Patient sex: M
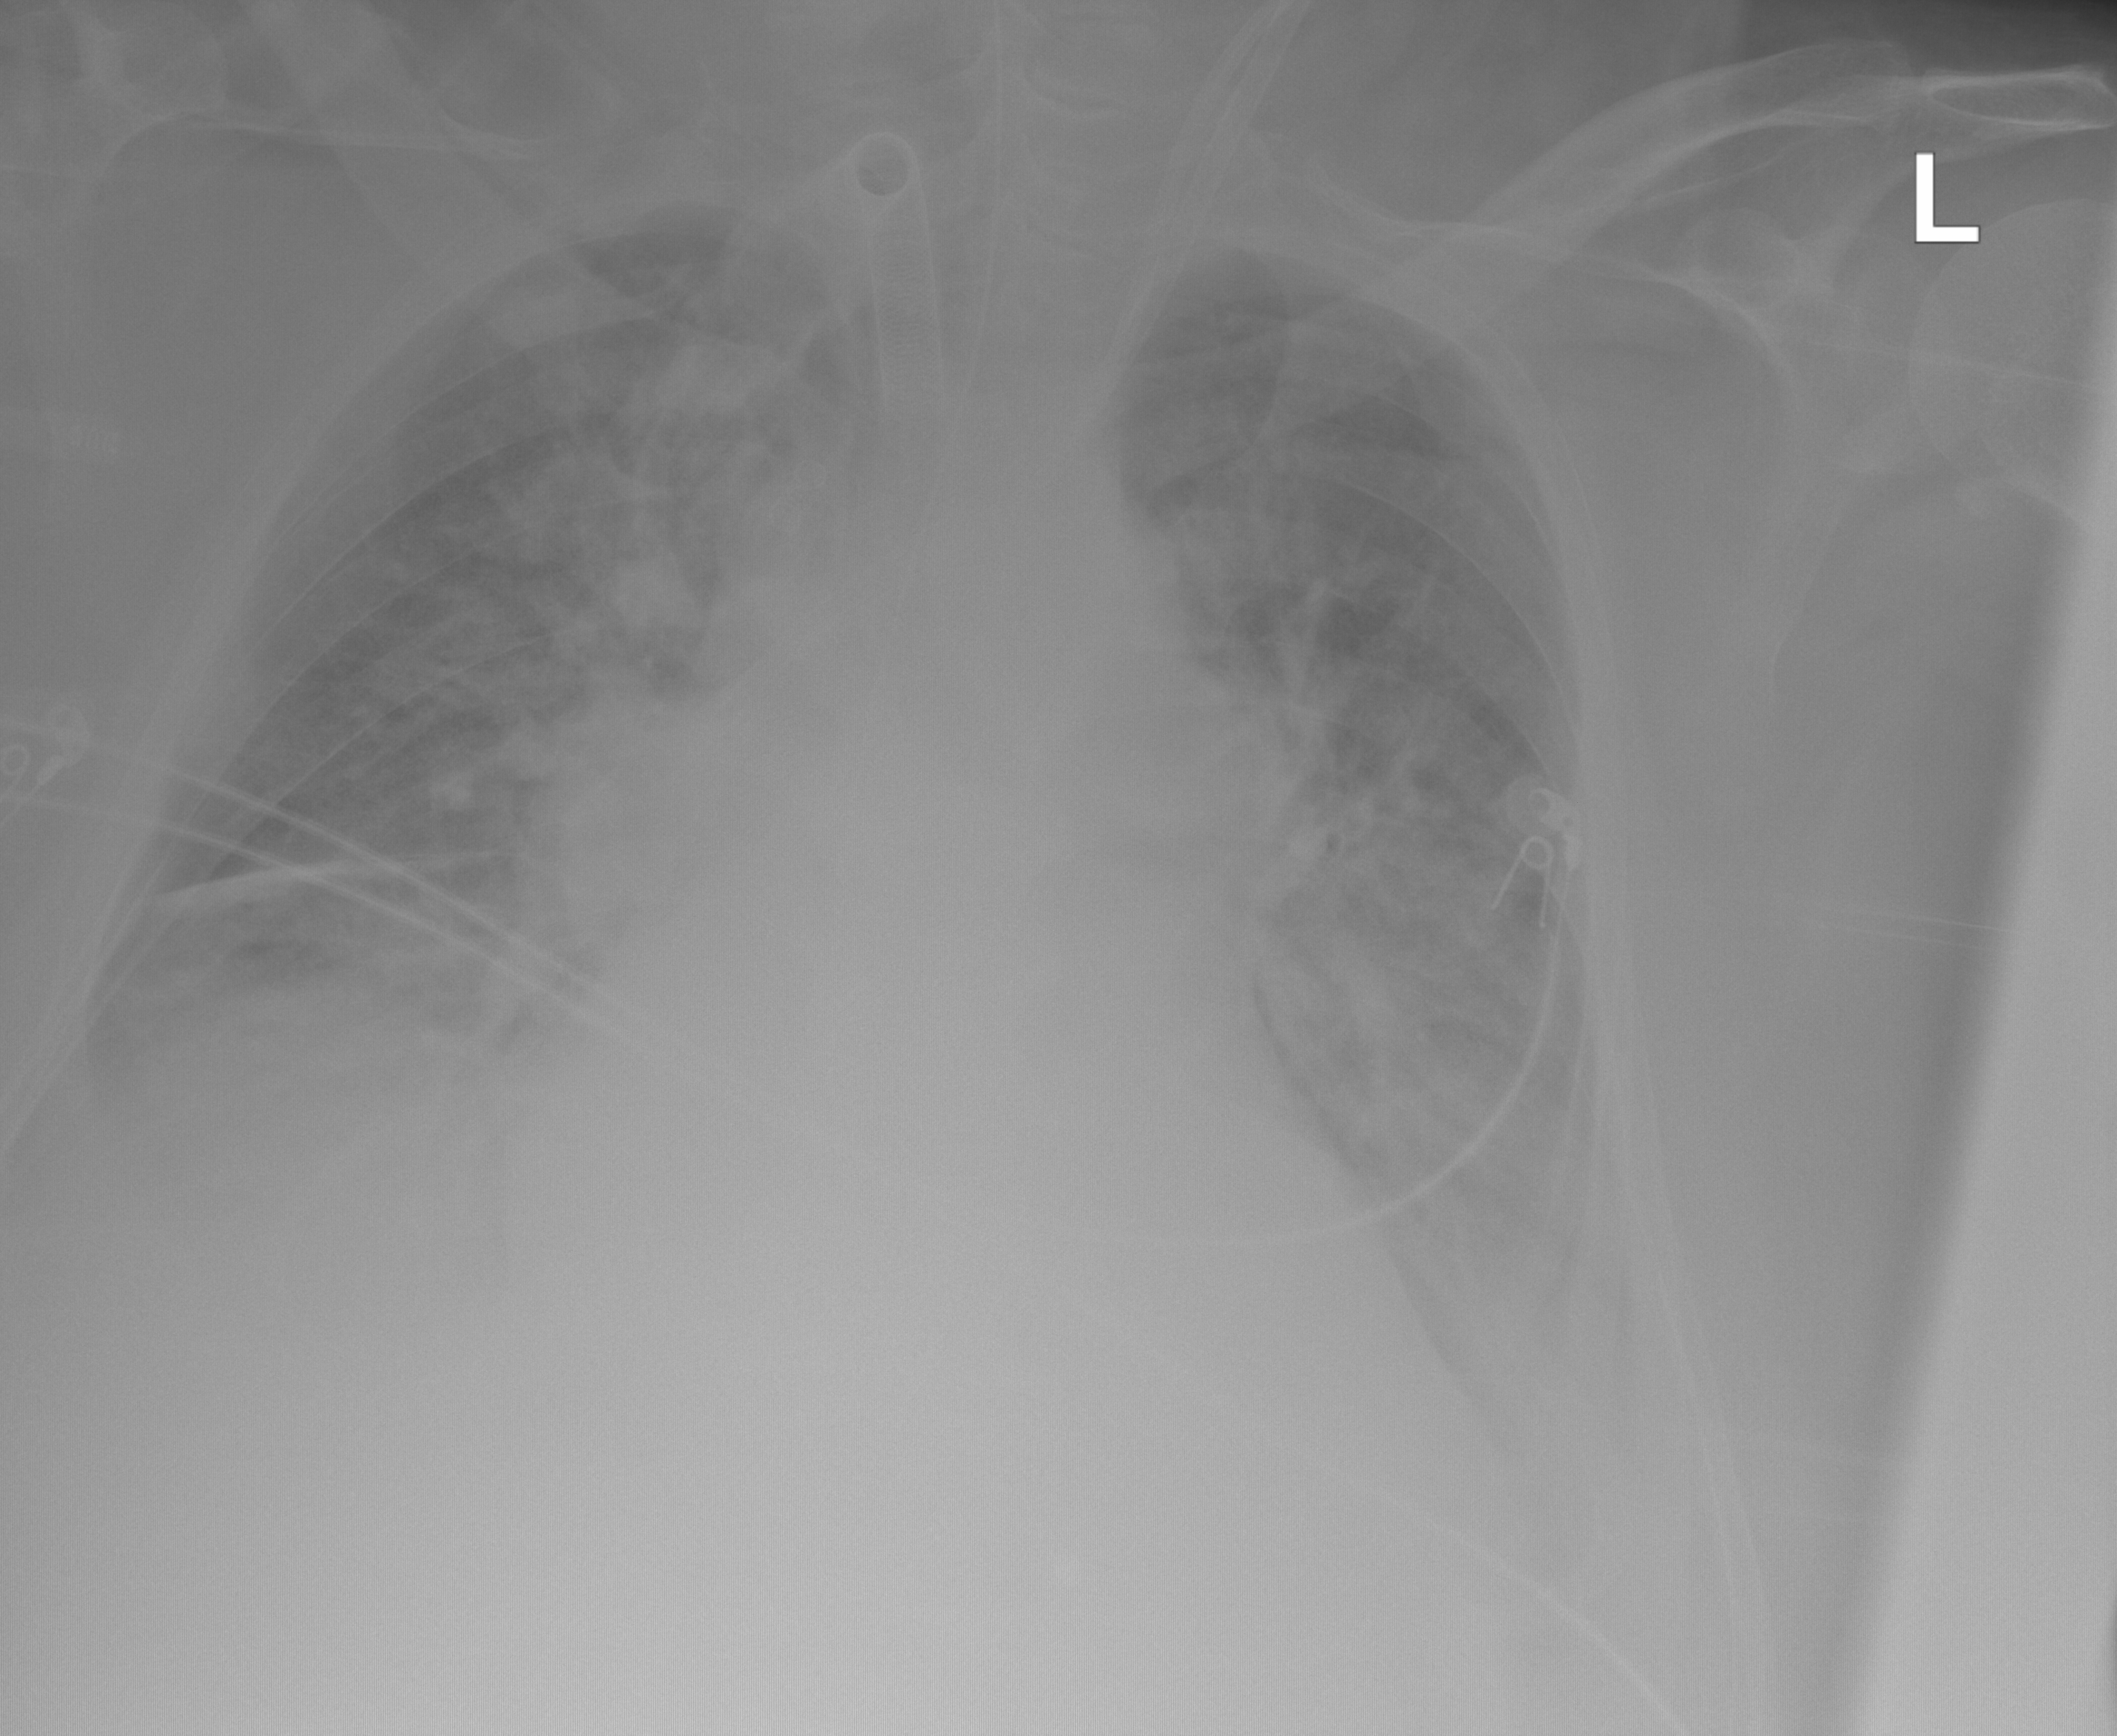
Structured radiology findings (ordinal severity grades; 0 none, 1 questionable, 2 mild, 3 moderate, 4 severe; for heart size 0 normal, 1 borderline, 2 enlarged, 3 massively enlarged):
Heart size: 2
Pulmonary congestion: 3
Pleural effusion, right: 2
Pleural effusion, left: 2
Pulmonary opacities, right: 2
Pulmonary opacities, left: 3
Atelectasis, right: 2
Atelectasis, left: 2